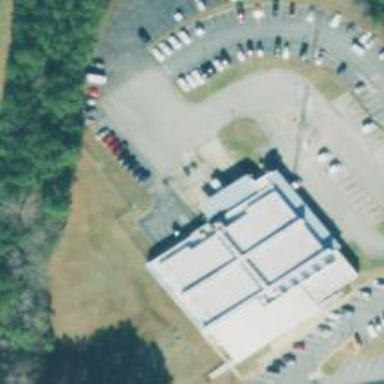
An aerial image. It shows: Building that serves as post office.